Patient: sex M, age 26
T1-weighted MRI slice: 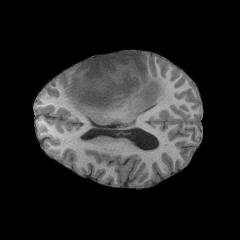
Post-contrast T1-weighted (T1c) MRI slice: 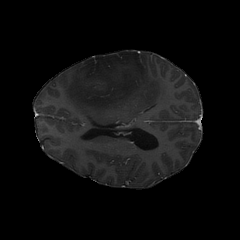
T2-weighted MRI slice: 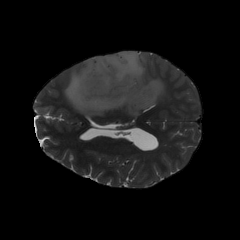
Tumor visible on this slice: yes
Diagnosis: Astrocytoma, IDH-mutant
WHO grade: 3